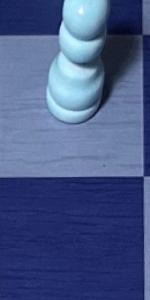
Label: Empty